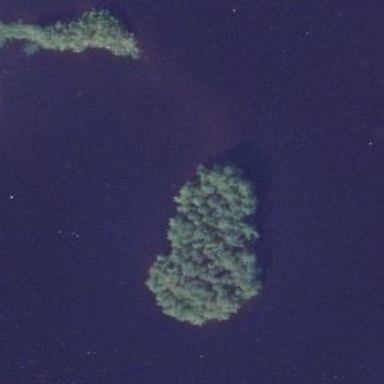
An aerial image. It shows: Islet.